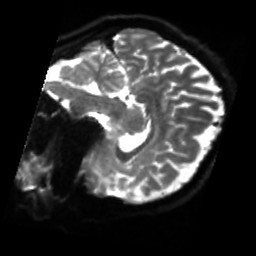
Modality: sbref
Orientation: sagittal
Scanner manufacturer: siemens
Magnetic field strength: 3 T
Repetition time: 4 s
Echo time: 0.0594 s